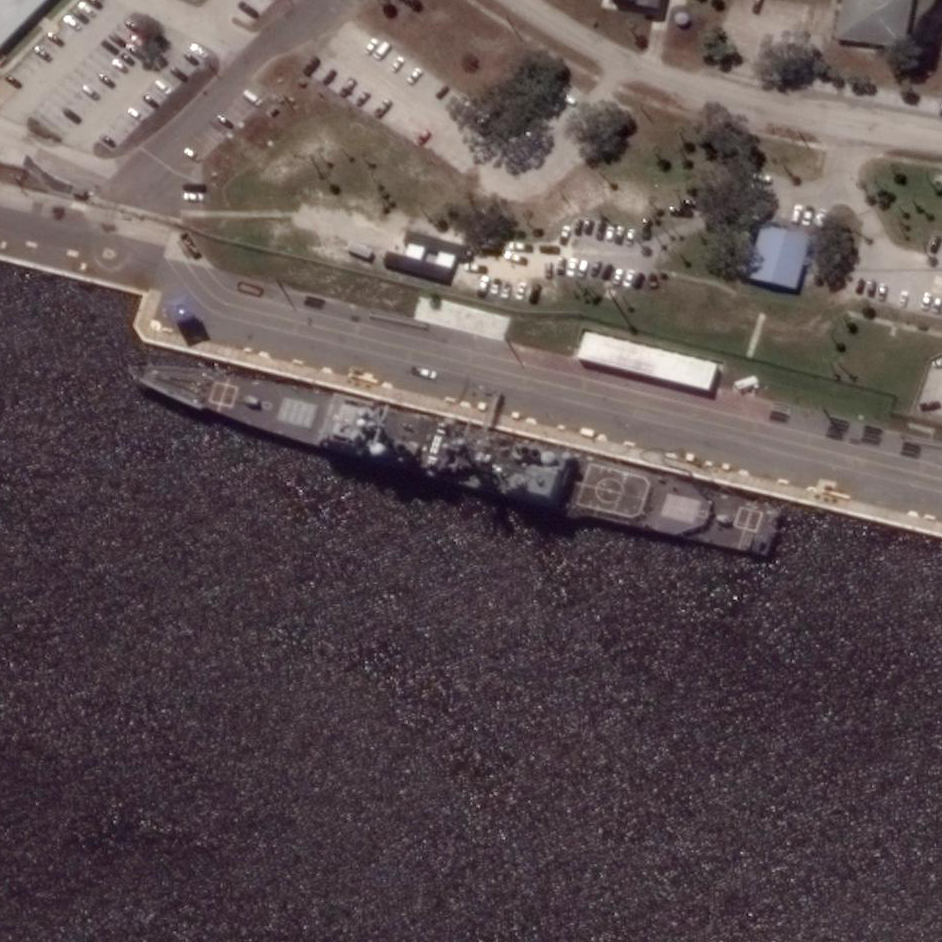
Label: Ticonderoga-class_cruiser